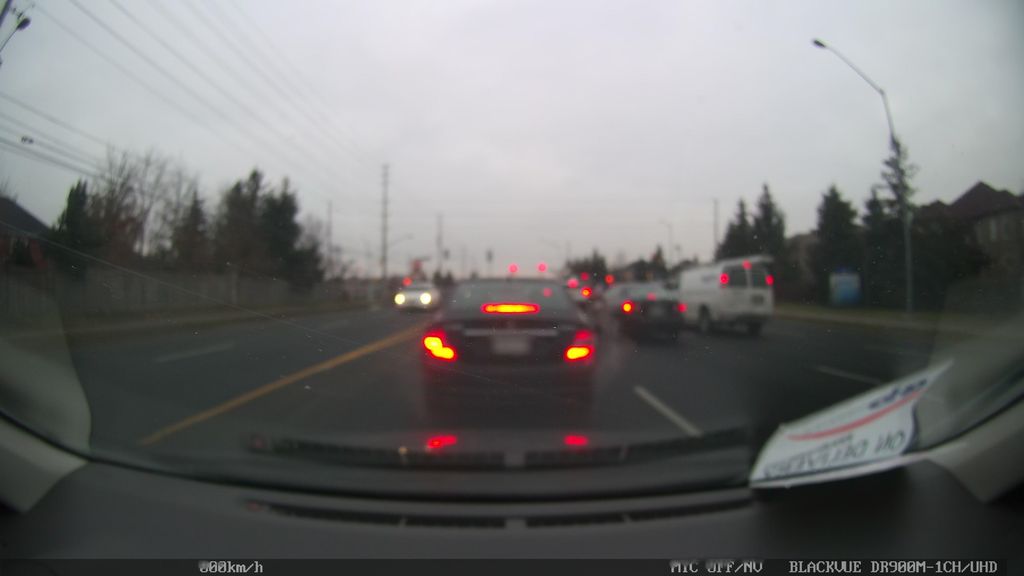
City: toronto